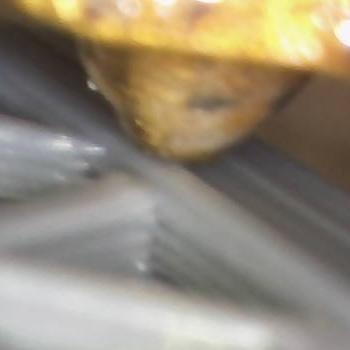
Flow rate: 100%